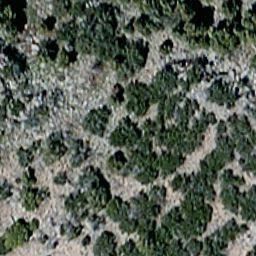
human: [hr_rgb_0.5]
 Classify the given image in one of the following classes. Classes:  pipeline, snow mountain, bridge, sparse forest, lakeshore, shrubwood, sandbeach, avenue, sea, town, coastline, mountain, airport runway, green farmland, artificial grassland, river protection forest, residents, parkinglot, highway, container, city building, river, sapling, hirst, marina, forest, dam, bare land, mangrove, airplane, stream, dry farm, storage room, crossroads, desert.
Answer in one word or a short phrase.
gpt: sparse forest